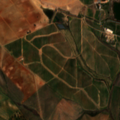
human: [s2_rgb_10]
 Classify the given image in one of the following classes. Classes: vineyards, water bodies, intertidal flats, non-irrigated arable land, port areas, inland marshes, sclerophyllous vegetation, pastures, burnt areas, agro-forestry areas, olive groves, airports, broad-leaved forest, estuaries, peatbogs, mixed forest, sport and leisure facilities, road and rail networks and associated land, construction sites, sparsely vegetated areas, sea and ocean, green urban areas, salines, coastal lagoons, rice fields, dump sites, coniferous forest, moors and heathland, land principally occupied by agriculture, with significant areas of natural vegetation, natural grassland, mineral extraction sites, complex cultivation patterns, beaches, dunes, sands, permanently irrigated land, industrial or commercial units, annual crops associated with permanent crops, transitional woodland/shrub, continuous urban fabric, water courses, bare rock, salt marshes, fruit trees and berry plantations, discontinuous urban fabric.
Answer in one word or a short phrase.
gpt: non-irrigated arable land, vineyards, olive groves, agro-forestry areas, water bodies